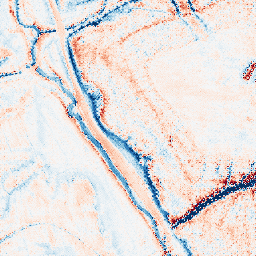
Category: edge_preserving
Decomposition family: bilateral
Decomposition parameters: d: 21
sigma_color: 150
sigma_space: 75
Upsampling method: regularized
Upsampling parameters: scale: 2
lambda_reg: 0.1
Upsampling scale: 2